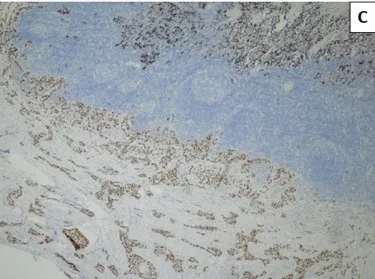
Histopathology and immunophenotype of the resected pulmonary lesion. P40 positive stain in tumor cells, original magnification x40.
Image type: pathology (immunostaining)